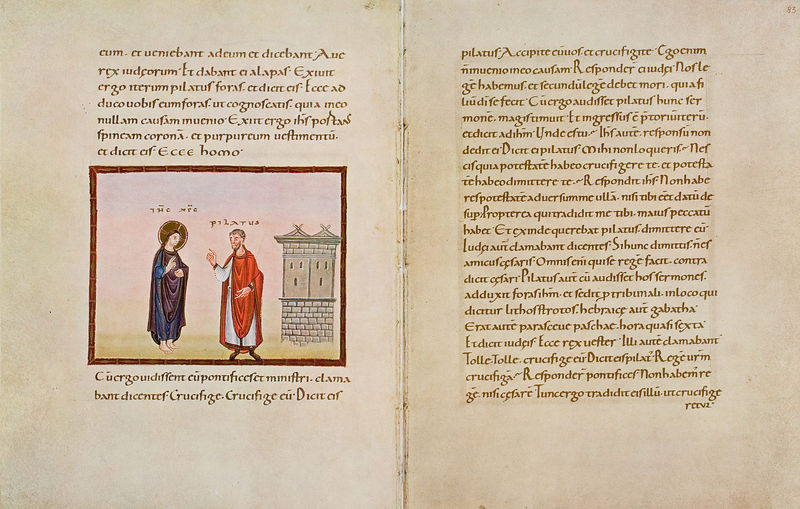
Titel: Codex Egberti
Institution: Trier, Stadtbibliothek/Stadtarchiv
Schlagwörter: blau, hand, mann, umhang, weiß, finger, frau, männer, zeichnung, dach, gebäude, rot, bart, rahmen, steine, gewand, turm, schrift, papier, mauer, lila, violett, fugen, buch, burg, türme, schweben, illustration, text, pilatus, buchseite, heiligenschein, seiten, christus, jesus, gebunden, buchseiten, latein, lateinisch, bindung, glorie, bibel#